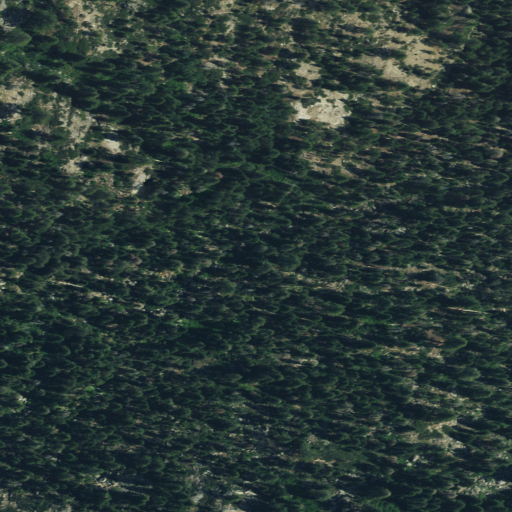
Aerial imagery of valley in California named Coon Canyon containing evergreen forest and shrub